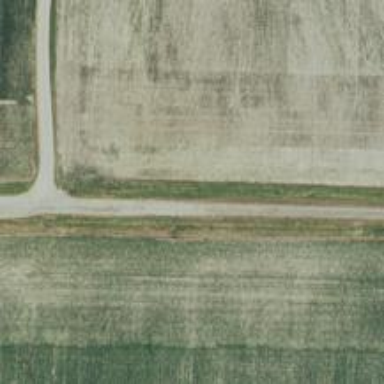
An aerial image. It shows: Unclassified road.